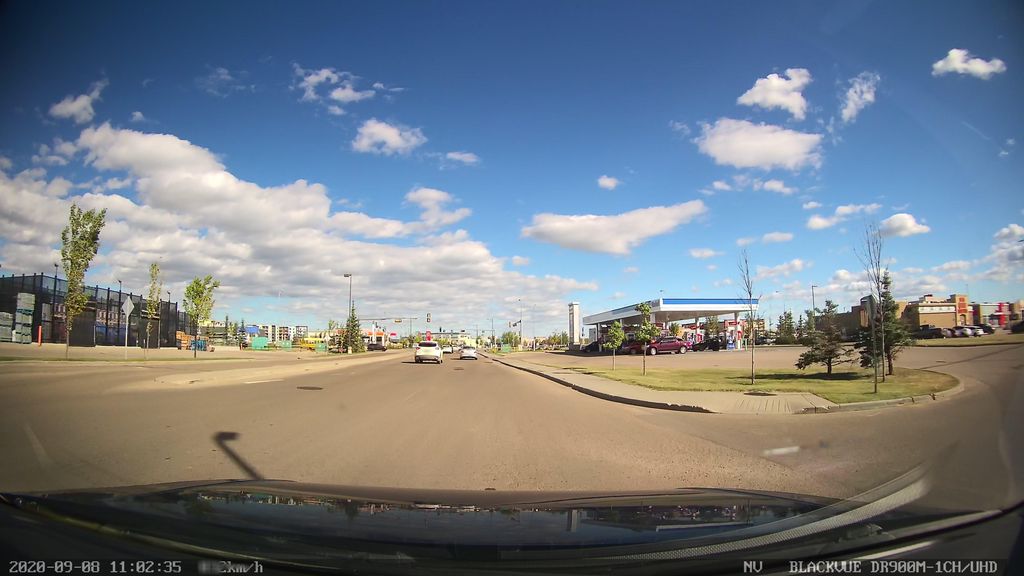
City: edmonton